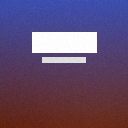
Screen state: on